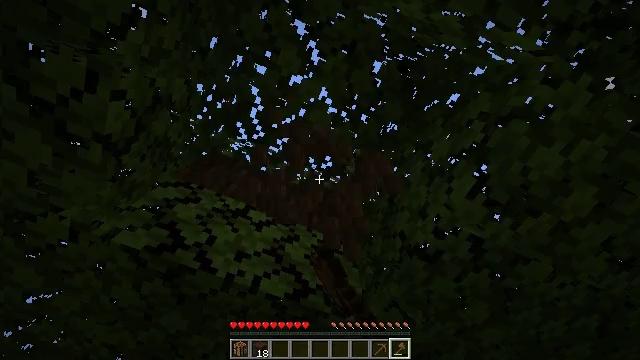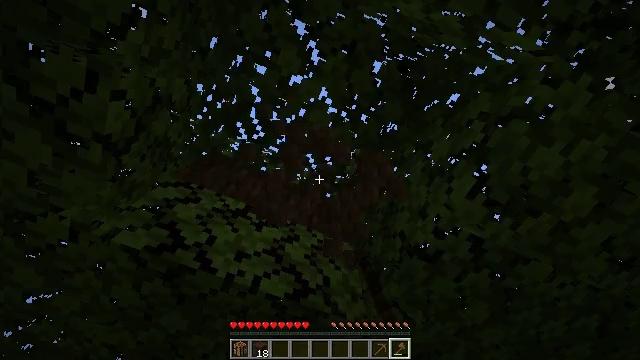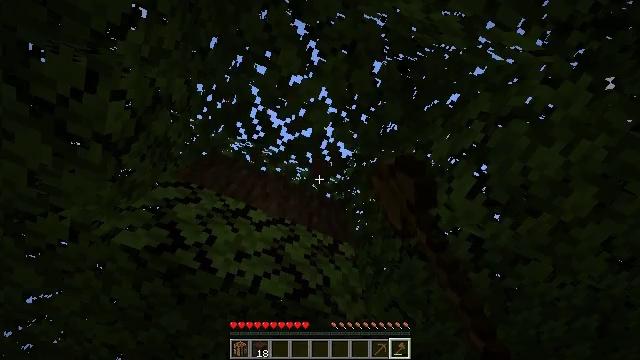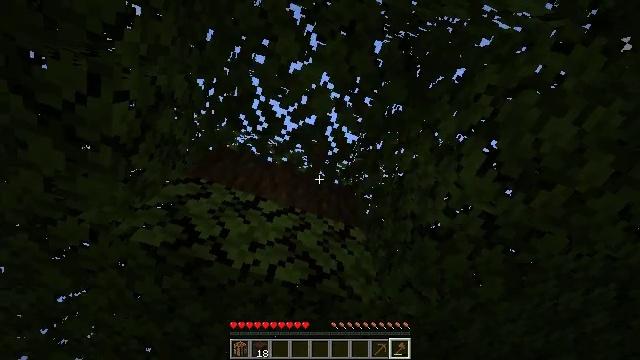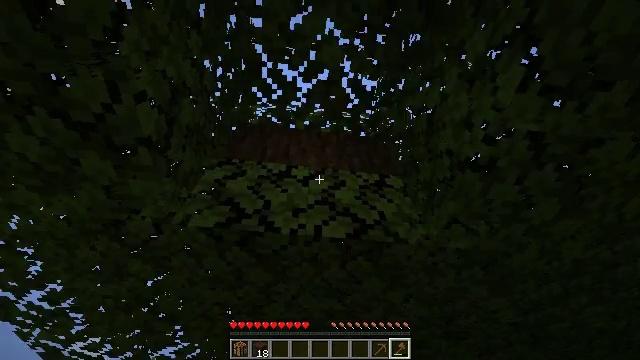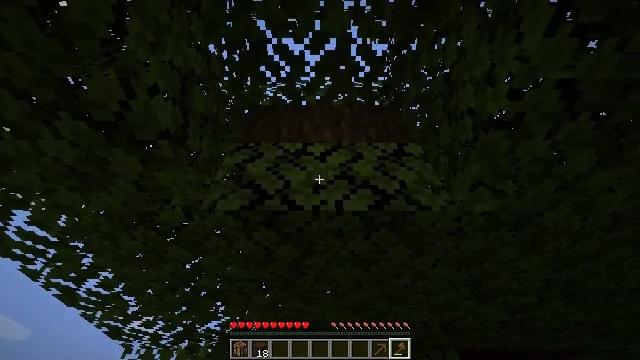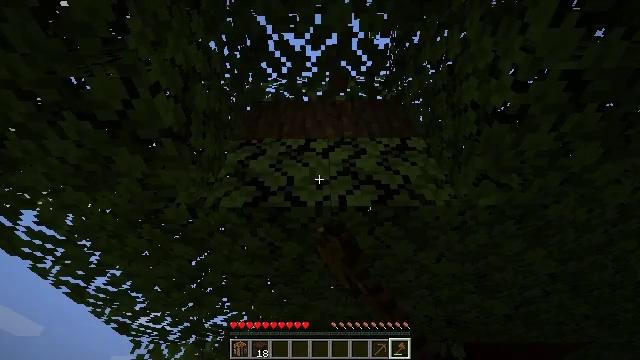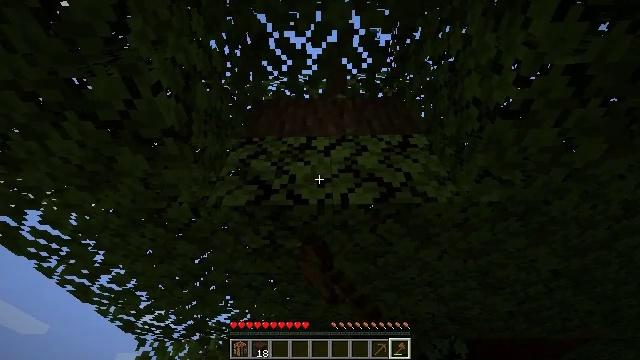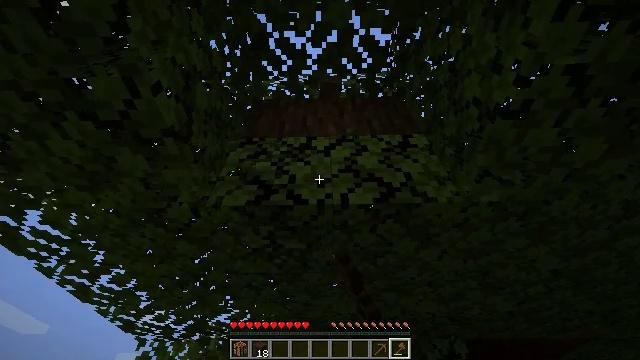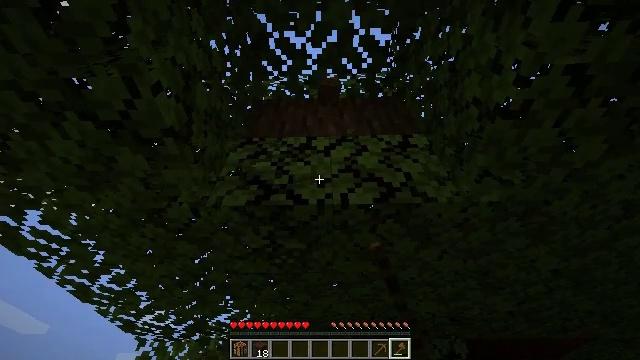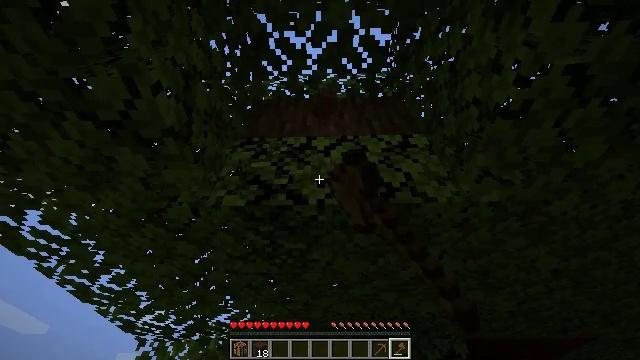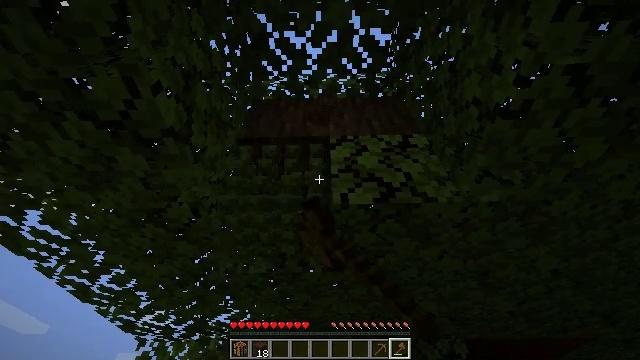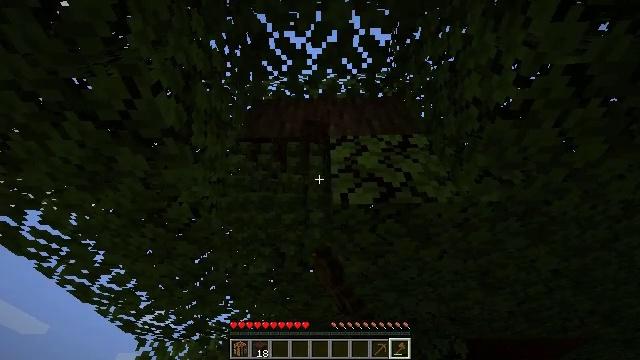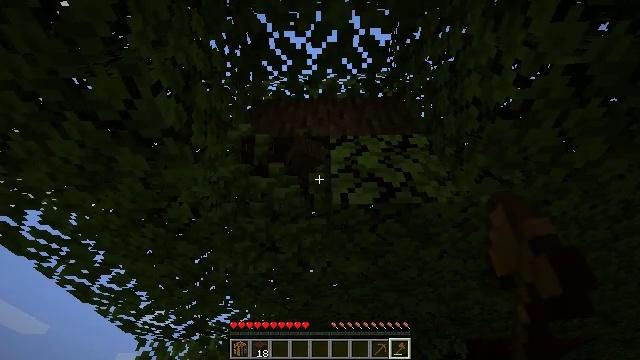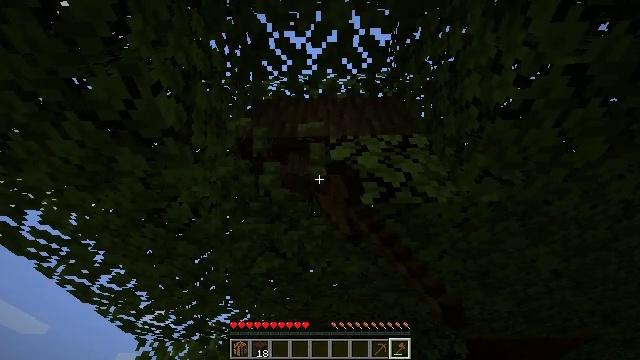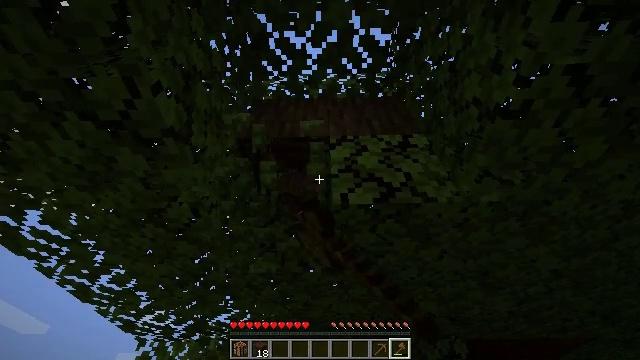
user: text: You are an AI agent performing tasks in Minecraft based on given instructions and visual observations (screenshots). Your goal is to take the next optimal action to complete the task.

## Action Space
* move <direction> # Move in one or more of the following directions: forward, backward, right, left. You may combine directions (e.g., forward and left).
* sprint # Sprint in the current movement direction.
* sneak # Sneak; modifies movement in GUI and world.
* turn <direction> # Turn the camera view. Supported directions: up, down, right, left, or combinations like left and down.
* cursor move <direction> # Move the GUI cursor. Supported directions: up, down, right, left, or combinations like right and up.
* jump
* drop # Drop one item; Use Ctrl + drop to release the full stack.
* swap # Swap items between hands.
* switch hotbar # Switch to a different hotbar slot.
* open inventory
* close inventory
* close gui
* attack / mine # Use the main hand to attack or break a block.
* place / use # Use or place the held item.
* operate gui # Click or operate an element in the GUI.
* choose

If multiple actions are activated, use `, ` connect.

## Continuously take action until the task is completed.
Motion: motion action
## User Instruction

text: Mine dark oak leaves from the tree.
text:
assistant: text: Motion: attack / mine
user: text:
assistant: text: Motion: attack / mine
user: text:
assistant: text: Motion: turn left and down, attack / mine
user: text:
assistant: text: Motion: turn left and down, attack / mine
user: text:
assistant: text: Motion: turn left and down, attack / mine
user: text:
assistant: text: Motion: turn left, attack / mine
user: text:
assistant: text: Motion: attack / mine
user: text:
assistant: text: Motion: attack / mine
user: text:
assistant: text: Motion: attack / mine
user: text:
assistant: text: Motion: attack / mine
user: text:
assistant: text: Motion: attack / mine
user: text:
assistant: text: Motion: attack / mine
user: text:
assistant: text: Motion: attack / mine
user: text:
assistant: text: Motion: attack / mine
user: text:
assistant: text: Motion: attack / mine
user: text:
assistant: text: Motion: attack / mine
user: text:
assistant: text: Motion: attack / mine
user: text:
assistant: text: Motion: attack / mine
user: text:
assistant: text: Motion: turn right and down, attack / mine
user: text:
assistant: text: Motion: turn right and down, attack / mine
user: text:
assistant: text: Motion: turn right, attack / mine
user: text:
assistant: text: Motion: attack / mine
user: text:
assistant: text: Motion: attack / mine
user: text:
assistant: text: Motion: attack / mine
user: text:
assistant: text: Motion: attack / mine
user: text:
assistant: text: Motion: attack / mine
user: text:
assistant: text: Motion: attack / mine
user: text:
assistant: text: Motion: attack / mine
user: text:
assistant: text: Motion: attack / mine
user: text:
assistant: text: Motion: attack / mine